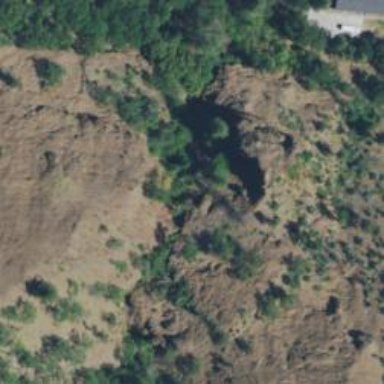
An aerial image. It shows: Natural cliff.